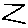
Label: zigzag